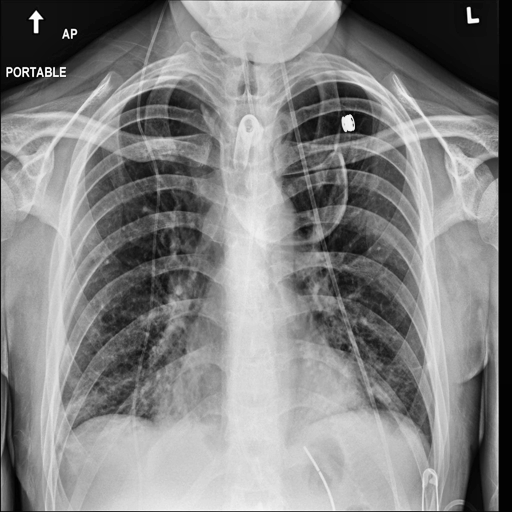
Finding: NORMAL